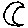
Label: moon